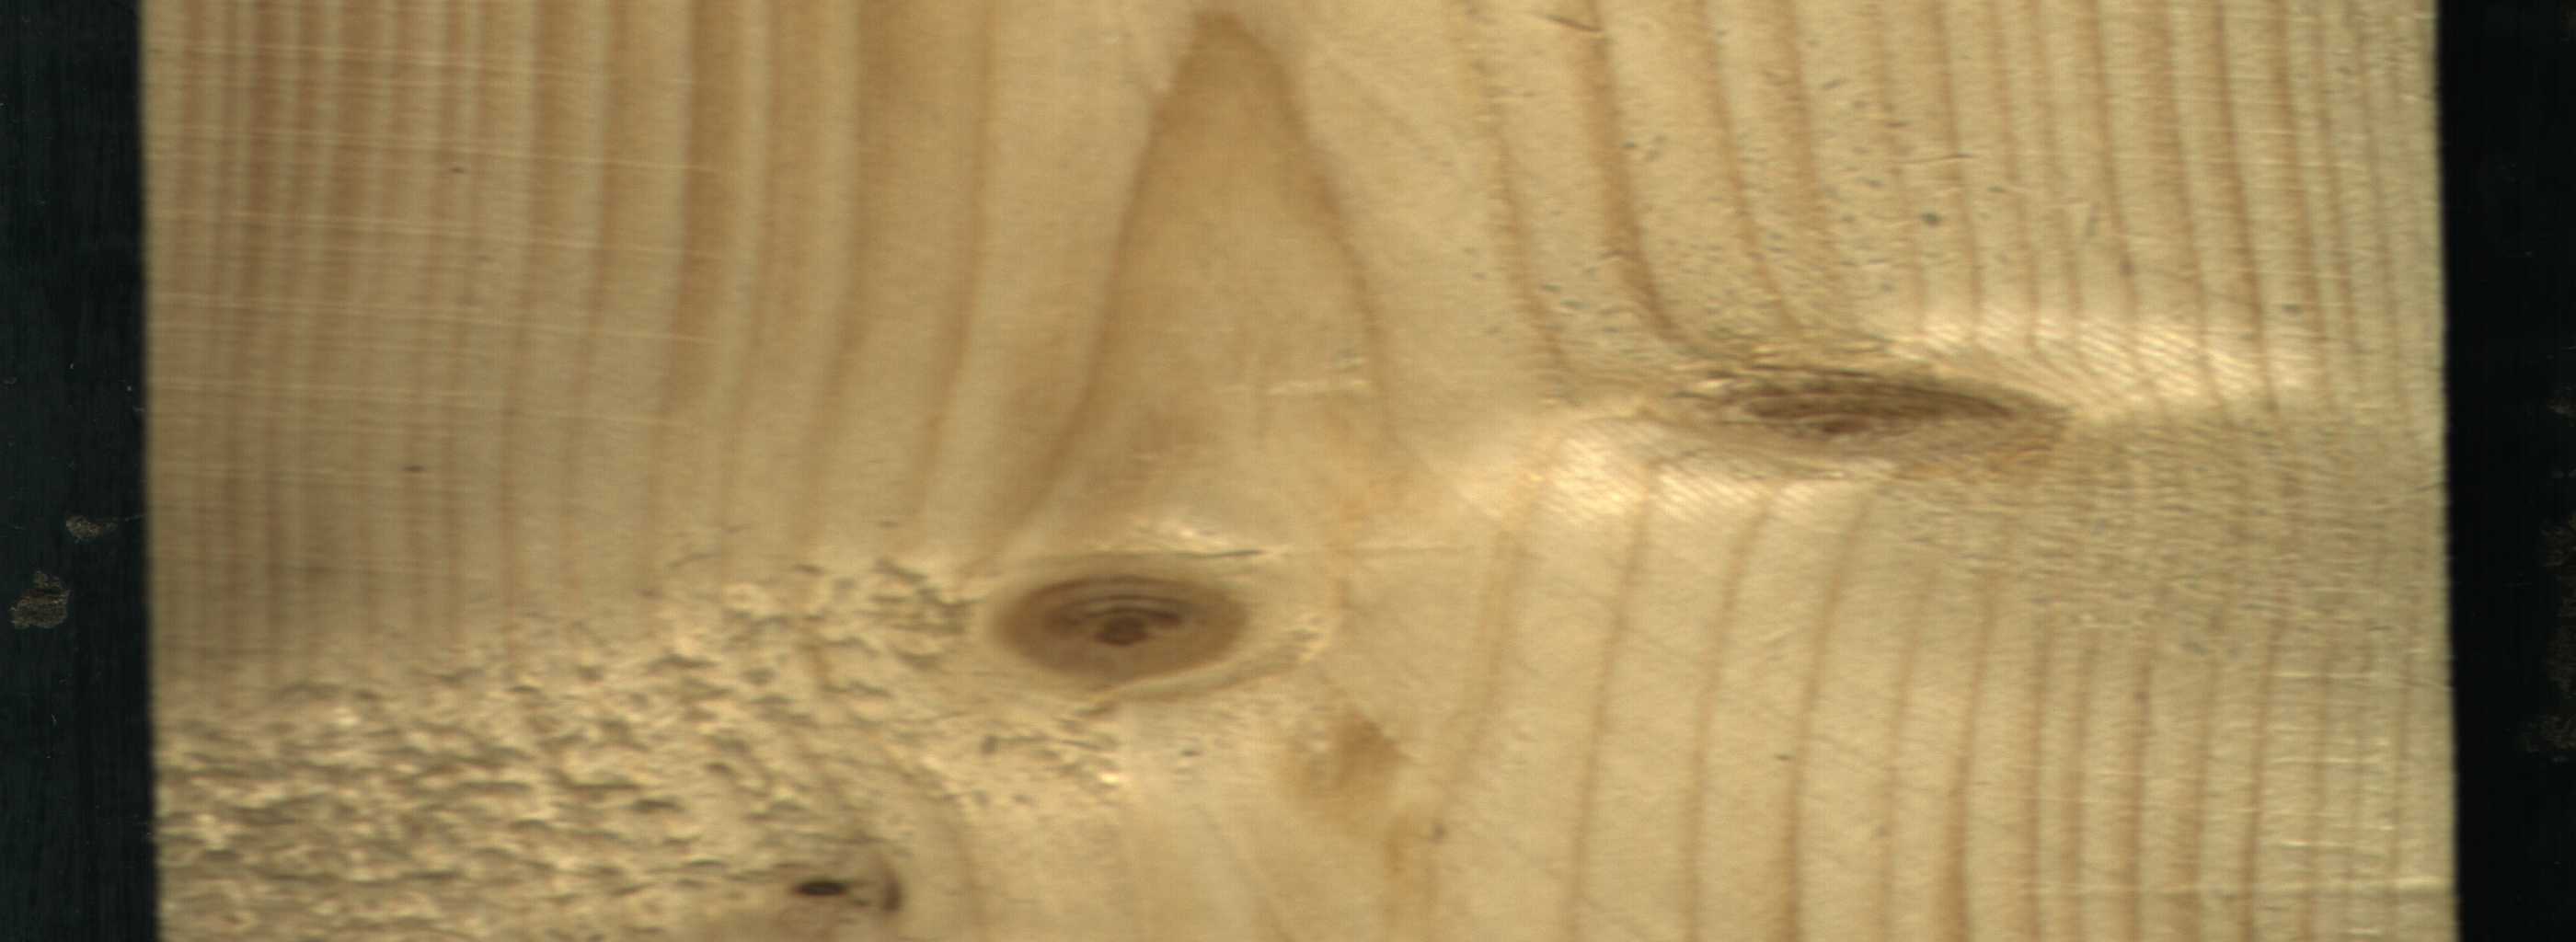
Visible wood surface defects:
Dead_Knot
Live_Knot
Live_Knot